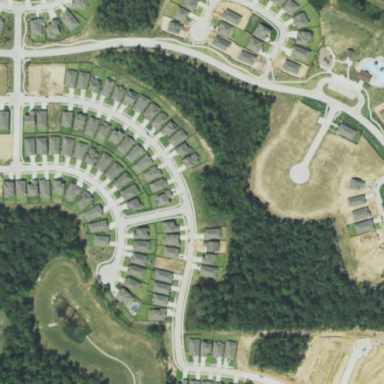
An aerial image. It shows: Residential area within neighborhood.